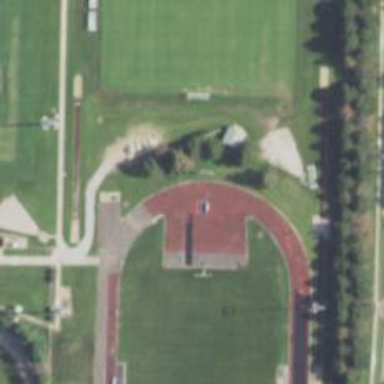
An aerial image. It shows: Athletics track located on leisure land.